Question: I am trying to validate black and white images (more of a clipart images - not photos) for an engraving machine.
One of the major things I need to take into consideration is the size of areas (or width of lines) since the machine can't handle lines that are too thin - so I need to find areas that are thinner than a given threshold.
Take this image for example:

The strings of the harp might be too thin to engrave.
I am reading about Matlab and OpenCV but image processing is an area I am learning about for the first time.
I am a Java / C# developer so implementation done with one of those languages will be best for me but any direction will be greatly appreciated.
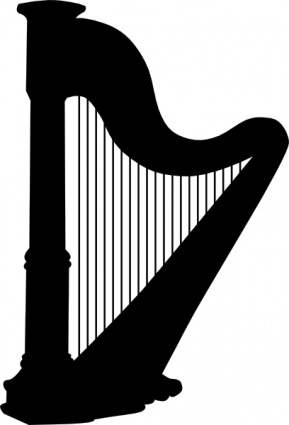
Answer: A solution using <URL>:
Define the minimal thickness of allowed area, for example, 'minThick=4'
'''
BW = imread('http://i.stack.imgur.com/oXKep.jpg');
BW = BW(:,:,1) < 128; %// convert image to binary mask
se = strel('disk', minTick/2, 0); %// define a disk element
eBW = imerode( BW, se ); %// "chop" half thickness from mask
deBW = imdilate( eBW, se ); %// dilate the eroded mask
'''
Eroding and dilating should leave regions that are thicker than 'minThick' unchanged, but it will remove the thin areas
'''
invalidArea = BW & ~deBW; %// pixels that are in BW but not in deBW
'''
Resulting with:

You can read more about <URL> in the linked documentation.